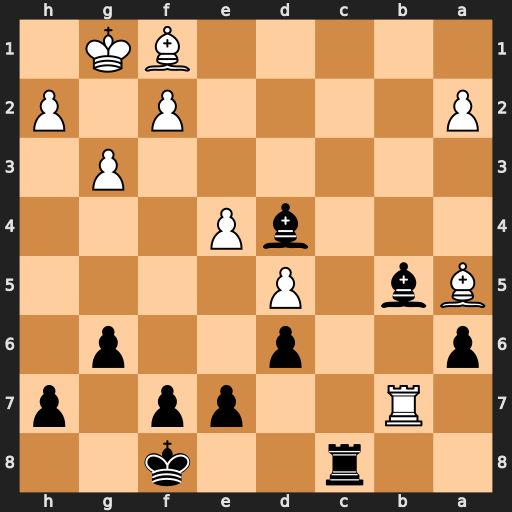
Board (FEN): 2r2k2/1R2pp1p/p2p2p1/Bb1P4/3bP3/6P1/P4P1P/5BK1
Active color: b
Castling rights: -
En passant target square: -
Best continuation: Rc1 Rb8+ Kg7 Rxb5 axb5